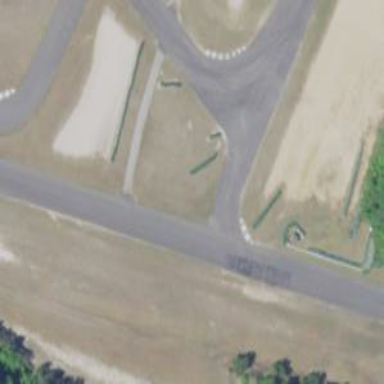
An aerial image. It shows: Raceway for motor sports.